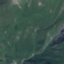
Label: HerbaceousVegetation